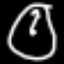
Label: clock